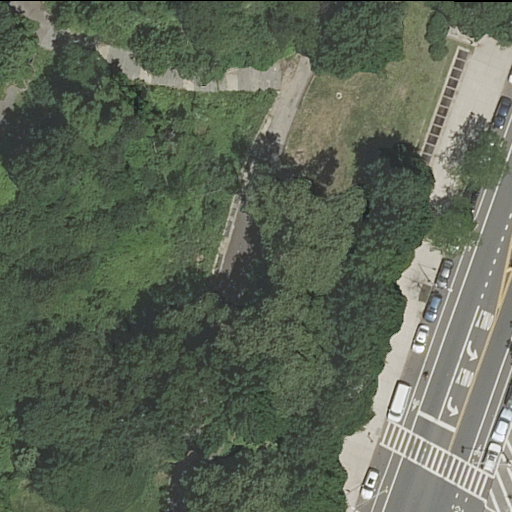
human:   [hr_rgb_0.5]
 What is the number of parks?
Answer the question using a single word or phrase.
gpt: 1

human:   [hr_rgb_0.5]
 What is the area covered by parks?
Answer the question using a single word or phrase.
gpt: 10610m2

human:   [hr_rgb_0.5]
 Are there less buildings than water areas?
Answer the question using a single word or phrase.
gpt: no

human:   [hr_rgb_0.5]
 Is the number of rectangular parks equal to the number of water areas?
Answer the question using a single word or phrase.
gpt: no

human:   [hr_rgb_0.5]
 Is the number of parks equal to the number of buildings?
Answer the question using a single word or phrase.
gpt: no

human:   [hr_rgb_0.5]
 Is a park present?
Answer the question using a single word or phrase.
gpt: yes

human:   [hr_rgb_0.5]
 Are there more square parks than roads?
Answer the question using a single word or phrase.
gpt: no

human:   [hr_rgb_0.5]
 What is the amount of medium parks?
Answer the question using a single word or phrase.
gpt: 0

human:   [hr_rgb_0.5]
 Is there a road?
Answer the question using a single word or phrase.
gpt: yes

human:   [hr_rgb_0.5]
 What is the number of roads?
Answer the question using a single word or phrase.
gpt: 7

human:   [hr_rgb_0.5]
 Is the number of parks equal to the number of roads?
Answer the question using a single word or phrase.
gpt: no

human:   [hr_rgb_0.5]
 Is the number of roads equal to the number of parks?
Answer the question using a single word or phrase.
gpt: no

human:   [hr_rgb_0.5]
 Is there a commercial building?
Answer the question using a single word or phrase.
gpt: no

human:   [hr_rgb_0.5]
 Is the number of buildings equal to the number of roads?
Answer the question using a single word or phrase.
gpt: no

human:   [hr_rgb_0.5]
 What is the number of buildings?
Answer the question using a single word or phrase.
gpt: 0

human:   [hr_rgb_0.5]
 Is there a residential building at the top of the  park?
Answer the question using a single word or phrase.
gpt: no

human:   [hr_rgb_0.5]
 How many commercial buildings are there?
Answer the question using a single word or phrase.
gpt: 0

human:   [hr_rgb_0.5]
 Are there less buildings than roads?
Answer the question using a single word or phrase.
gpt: yes

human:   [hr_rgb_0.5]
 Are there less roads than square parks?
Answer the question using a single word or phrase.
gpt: no

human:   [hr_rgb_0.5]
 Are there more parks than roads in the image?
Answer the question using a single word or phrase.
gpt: no

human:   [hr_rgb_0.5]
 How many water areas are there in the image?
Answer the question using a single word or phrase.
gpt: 0

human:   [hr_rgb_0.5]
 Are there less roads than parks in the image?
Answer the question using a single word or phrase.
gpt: no

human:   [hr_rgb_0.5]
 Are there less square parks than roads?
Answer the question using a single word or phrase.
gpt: yes

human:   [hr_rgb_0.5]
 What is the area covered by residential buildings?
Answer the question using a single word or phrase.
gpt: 0m2

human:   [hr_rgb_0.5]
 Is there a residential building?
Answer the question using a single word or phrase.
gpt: no

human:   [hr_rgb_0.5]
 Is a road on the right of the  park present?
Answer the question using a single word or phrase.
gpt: yes

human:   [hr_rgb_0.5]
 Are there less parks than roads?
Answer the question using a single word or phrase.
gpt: yes

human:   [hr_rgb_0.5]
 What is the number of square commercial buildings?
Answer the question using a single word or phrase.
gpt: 0

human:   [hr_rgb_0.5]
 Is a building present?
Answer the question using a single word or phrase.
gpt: no

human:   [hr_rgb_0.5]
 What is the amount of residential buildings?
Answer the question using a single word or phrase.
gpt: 0

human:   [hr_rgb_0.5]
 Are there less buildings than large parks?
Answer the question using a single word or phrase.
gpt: yes

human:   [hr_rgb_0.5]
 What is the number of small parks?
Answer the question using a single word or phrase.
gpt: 0

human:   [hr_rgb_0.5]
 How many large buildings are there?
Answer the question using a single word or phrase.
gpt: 0

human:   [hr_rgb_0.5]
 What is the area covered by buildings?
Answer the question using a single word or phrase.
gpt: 0m2

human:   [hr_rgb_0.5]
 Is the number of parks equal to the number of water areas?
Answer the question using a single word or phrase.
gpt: no

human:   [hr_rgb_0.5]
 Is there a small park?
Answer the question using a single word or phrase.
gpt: no

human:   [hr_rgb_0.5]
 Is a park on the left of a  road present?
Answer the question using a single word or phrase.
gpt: yes

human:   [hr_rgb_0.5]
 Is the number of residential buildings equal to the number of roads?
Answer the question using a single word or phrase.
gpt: no

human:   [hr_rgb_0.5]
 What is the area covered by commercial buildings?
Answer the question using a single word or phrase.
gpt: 0m2

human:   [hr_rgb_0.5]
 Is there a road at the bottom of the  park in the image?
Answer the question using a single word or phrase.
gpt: no

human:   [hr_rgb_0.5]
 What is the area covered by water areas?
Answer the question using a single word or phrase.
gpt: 0m2

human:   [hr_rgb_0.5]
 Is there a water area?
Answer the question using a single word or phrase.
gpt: no

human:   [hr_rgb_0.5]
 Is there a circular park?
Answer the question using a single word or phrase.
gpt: no

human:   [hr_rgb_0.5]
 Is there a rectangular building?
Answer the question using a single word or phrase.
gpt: no

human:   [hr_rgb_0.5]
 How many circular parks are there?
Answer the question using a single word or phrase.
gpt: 0

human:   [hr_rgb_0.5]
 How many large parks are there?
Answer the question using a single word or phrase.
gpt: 1

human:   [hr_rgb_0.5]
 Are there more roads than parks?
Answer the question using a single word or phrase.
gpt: yes

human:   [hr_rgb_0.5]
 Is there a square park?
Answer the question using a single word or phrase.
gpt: no

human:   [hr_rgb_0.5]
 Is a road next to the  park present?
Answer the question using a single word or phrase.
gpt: yes

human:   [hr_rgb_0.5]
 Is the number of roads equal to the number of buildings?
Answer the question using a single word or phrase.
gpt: no

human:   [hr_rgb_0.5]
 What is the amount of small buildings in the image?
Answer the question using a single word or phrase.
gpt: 0

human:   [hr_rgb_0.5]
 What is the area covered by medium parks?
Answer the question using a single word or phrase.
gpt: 0m2

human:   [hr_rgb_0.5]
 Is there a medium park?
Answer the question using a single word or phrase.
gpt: no

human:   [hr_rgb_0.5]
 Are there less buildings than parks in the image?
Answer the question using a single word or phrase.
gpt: yes

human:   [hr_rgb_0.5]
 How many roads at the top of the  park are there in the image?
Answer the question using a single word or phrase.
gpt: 7

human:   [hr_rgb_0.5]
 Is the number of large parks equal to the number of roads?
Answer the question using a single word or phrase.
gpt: no

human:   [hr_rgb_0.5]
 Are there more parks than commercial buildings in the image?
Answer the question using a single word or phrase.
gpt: yes

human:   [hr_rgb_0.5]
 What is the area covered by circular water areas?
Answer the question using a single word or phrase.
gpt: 0m2

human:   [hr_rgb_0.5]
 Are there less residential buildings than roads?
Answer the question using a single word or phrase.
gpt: yes

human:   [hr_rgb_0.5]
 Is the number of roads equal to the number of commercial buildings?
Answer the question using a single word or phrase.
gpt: no

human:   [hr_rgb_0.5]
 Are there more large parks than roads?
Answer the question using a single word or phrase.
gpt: no

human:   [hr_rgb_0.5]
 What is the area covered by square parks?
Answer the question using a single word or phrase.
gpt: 0m2

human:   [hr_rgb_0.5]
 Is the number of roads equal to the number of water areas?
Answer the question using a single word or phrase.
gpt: no

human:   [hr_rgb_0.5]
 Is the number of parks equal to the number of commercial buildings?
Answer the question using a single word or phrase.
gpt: no